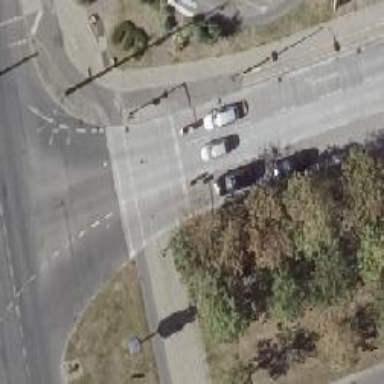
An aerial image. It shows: Footway located on traffic island.